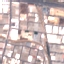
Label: Industrial